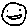
Label: smiley face